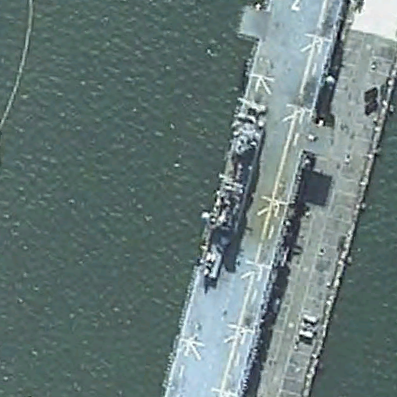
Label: assault